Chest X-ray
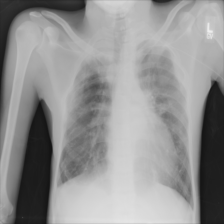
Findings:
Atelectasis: negative
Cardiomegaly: negative
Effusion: negative
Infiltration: negative
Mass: negative
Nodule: negative
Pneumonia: negative
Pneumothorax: negative
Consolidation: negative
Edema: negative
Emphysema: negative
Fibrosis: negative
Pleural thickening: negative
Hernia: negative